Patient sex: F
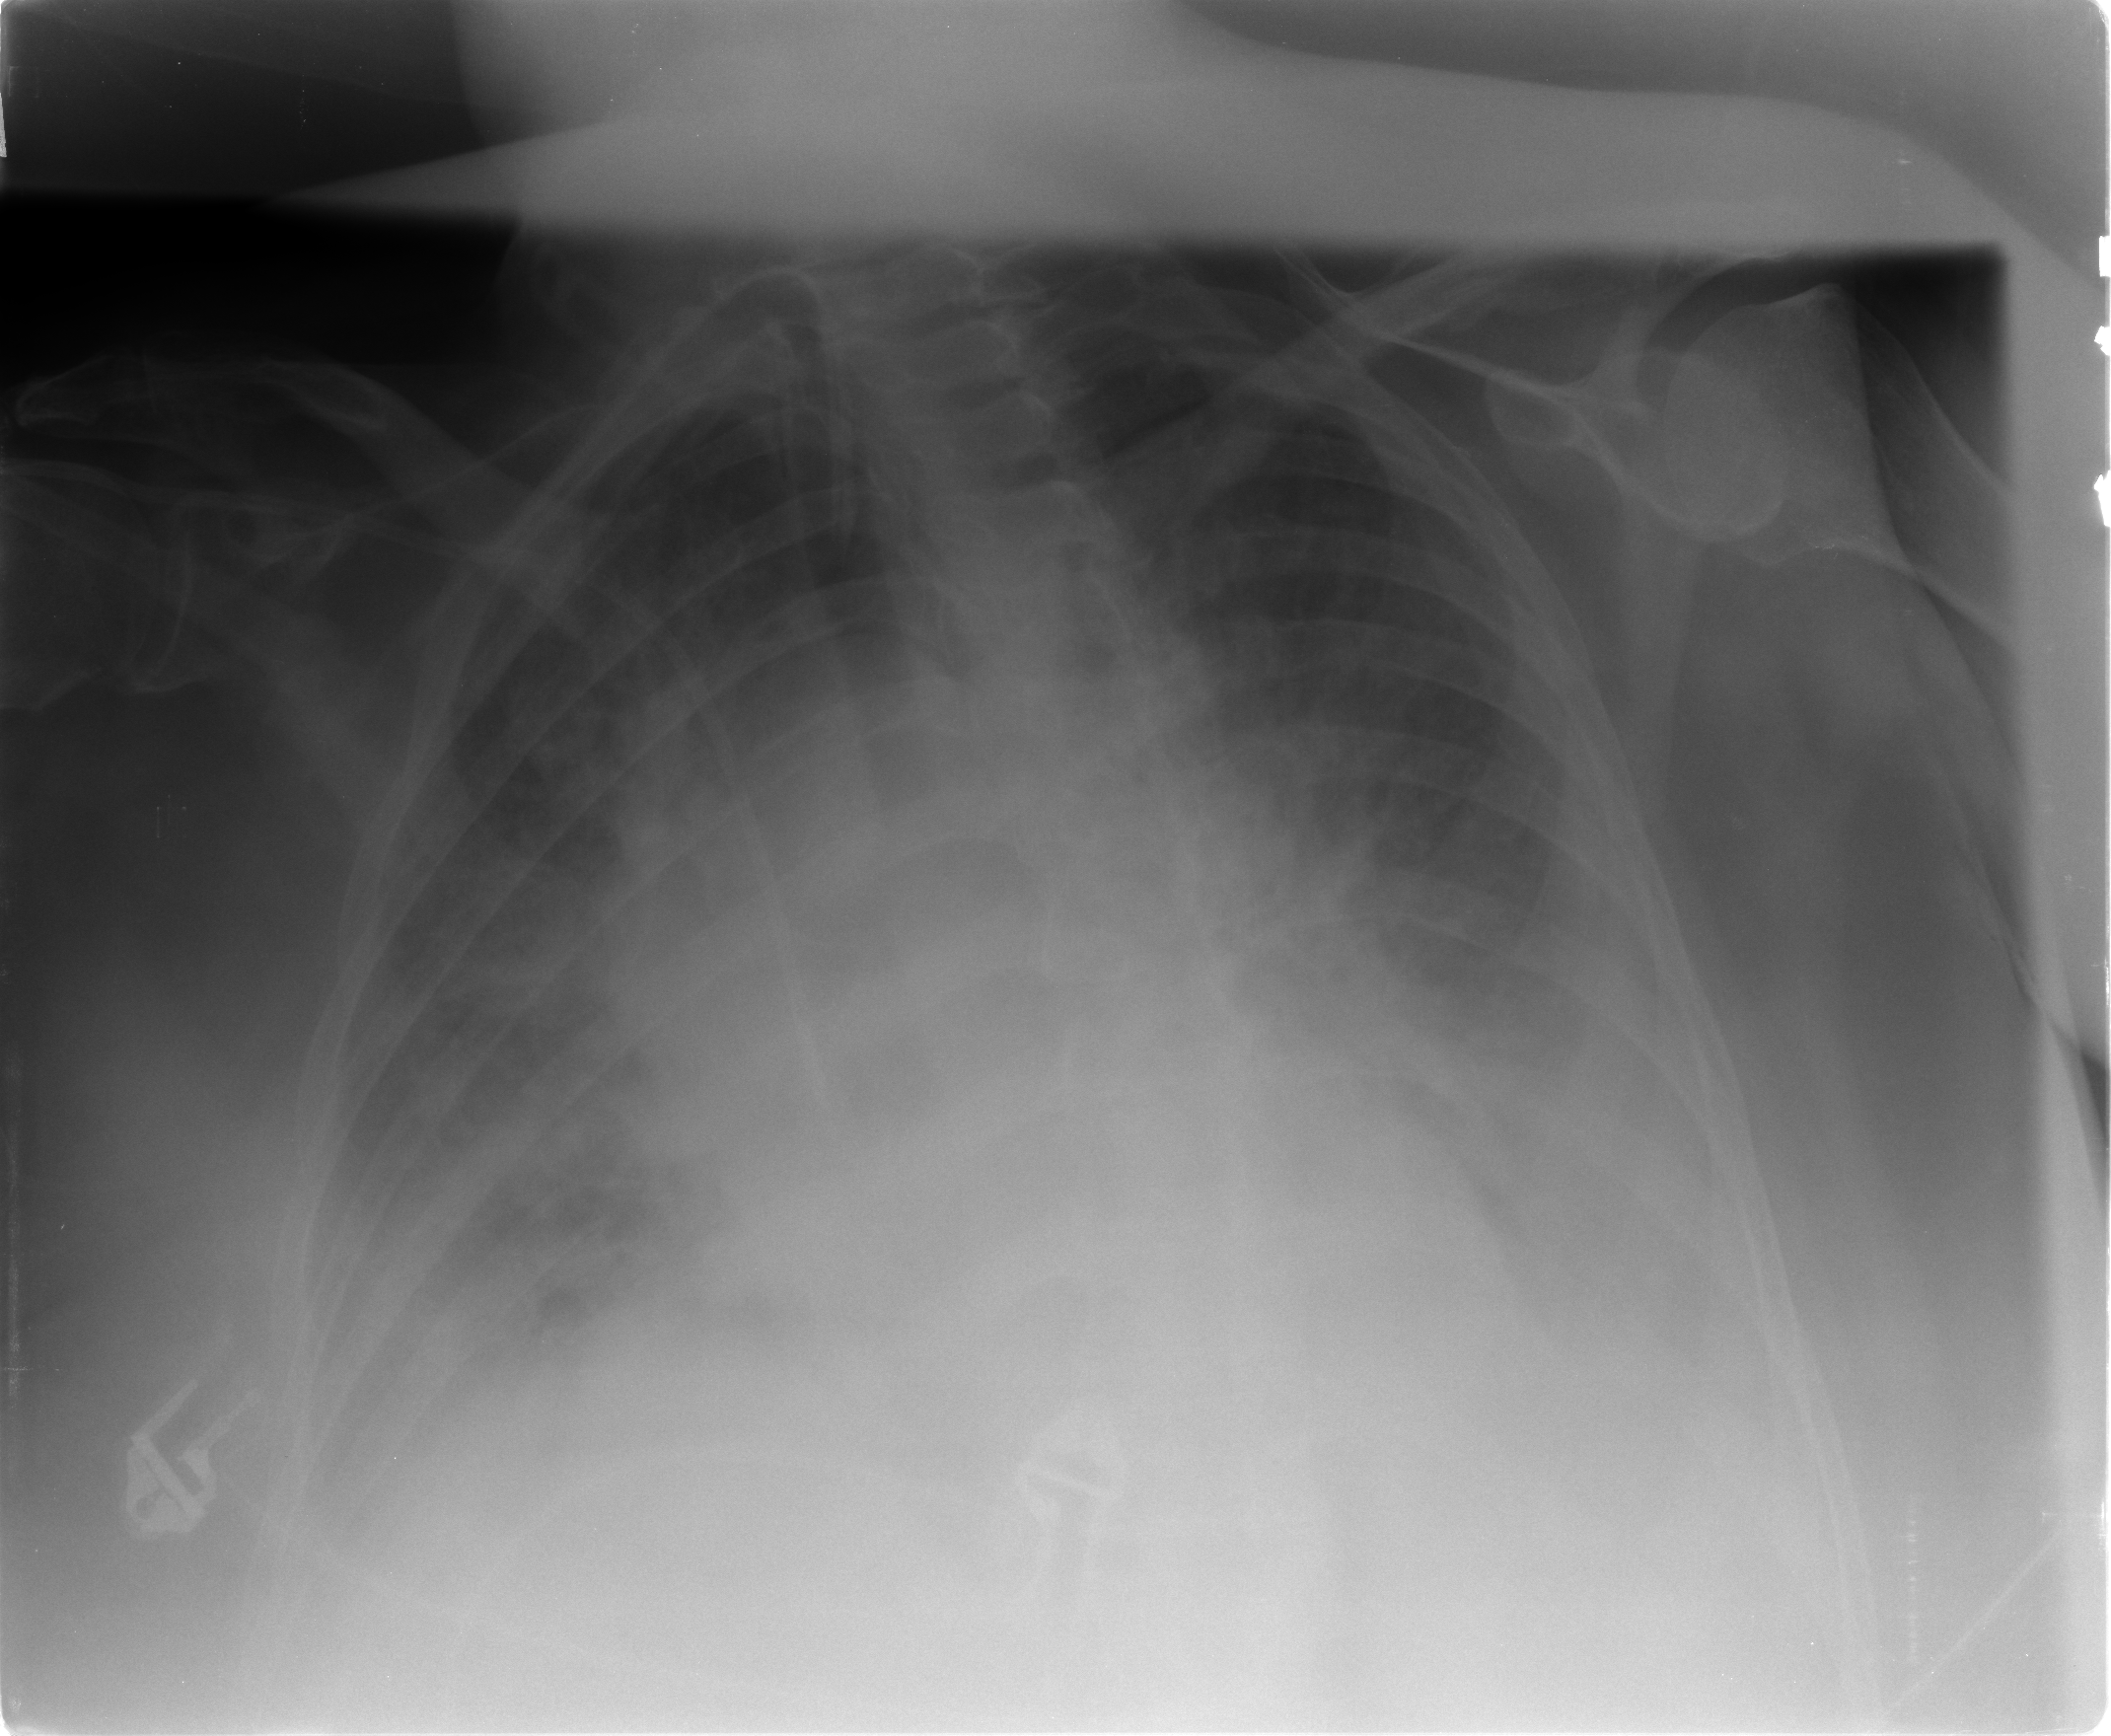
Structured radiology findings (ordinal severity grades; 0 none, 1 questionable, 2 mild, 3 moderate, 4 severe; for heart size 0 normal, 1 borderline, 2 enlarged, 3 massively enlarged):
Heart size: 2
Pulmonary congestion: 3
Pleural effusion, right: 1
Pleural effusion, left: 3
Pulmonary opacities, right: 3
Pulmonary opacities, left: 3
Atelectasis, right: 2
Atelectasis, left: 2